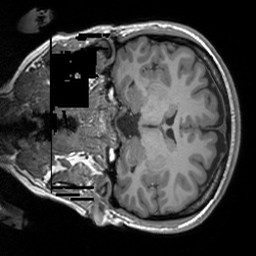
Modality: T1w
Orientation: coronal
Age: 25
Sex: female
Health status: healthy
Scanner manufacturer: siemens
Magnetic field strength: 3 T
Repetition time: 1.9 s
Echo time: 0.00252 s